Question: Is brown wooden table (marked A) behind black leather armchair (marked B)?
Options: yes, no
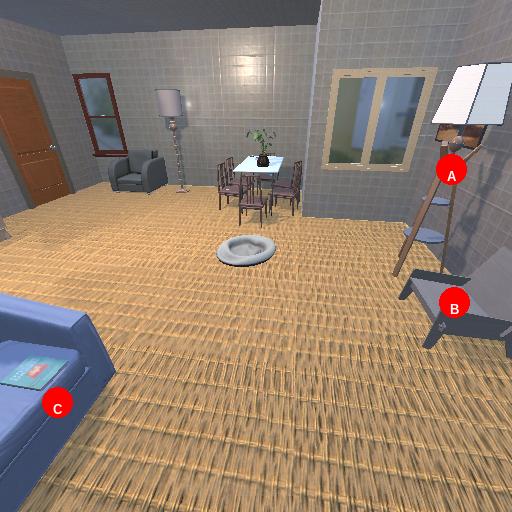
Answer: yes